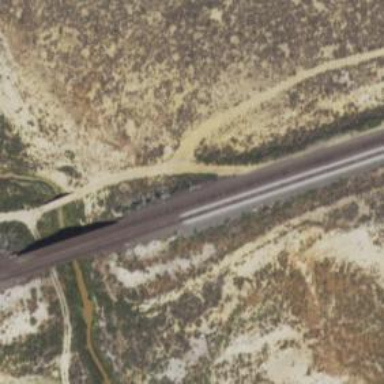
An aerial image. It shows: Bridge with railway tracks.